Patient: sex M, age 78
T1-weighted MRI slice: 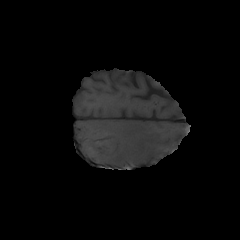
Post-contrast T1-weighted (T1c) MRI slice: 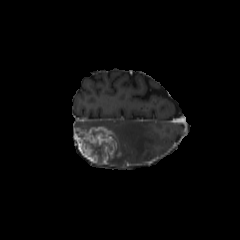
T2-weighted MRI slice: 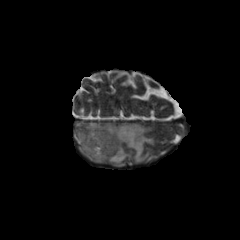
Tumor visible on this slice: yes
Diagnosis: Glioblastoma, IDH-wildtype
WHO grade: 4